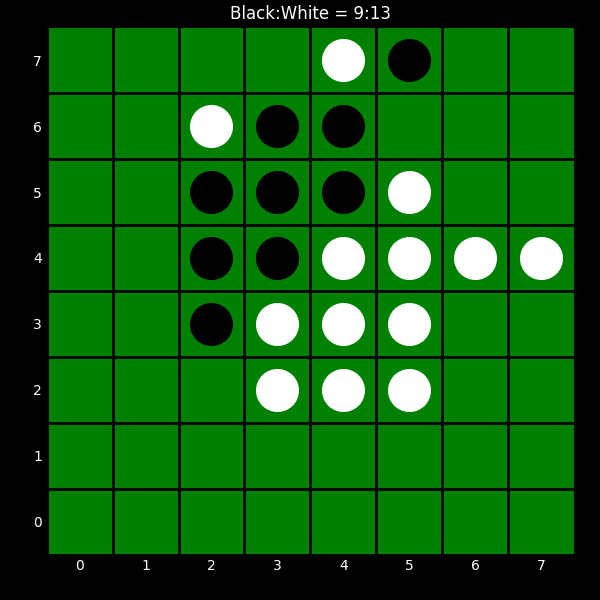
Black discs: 9
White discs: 13